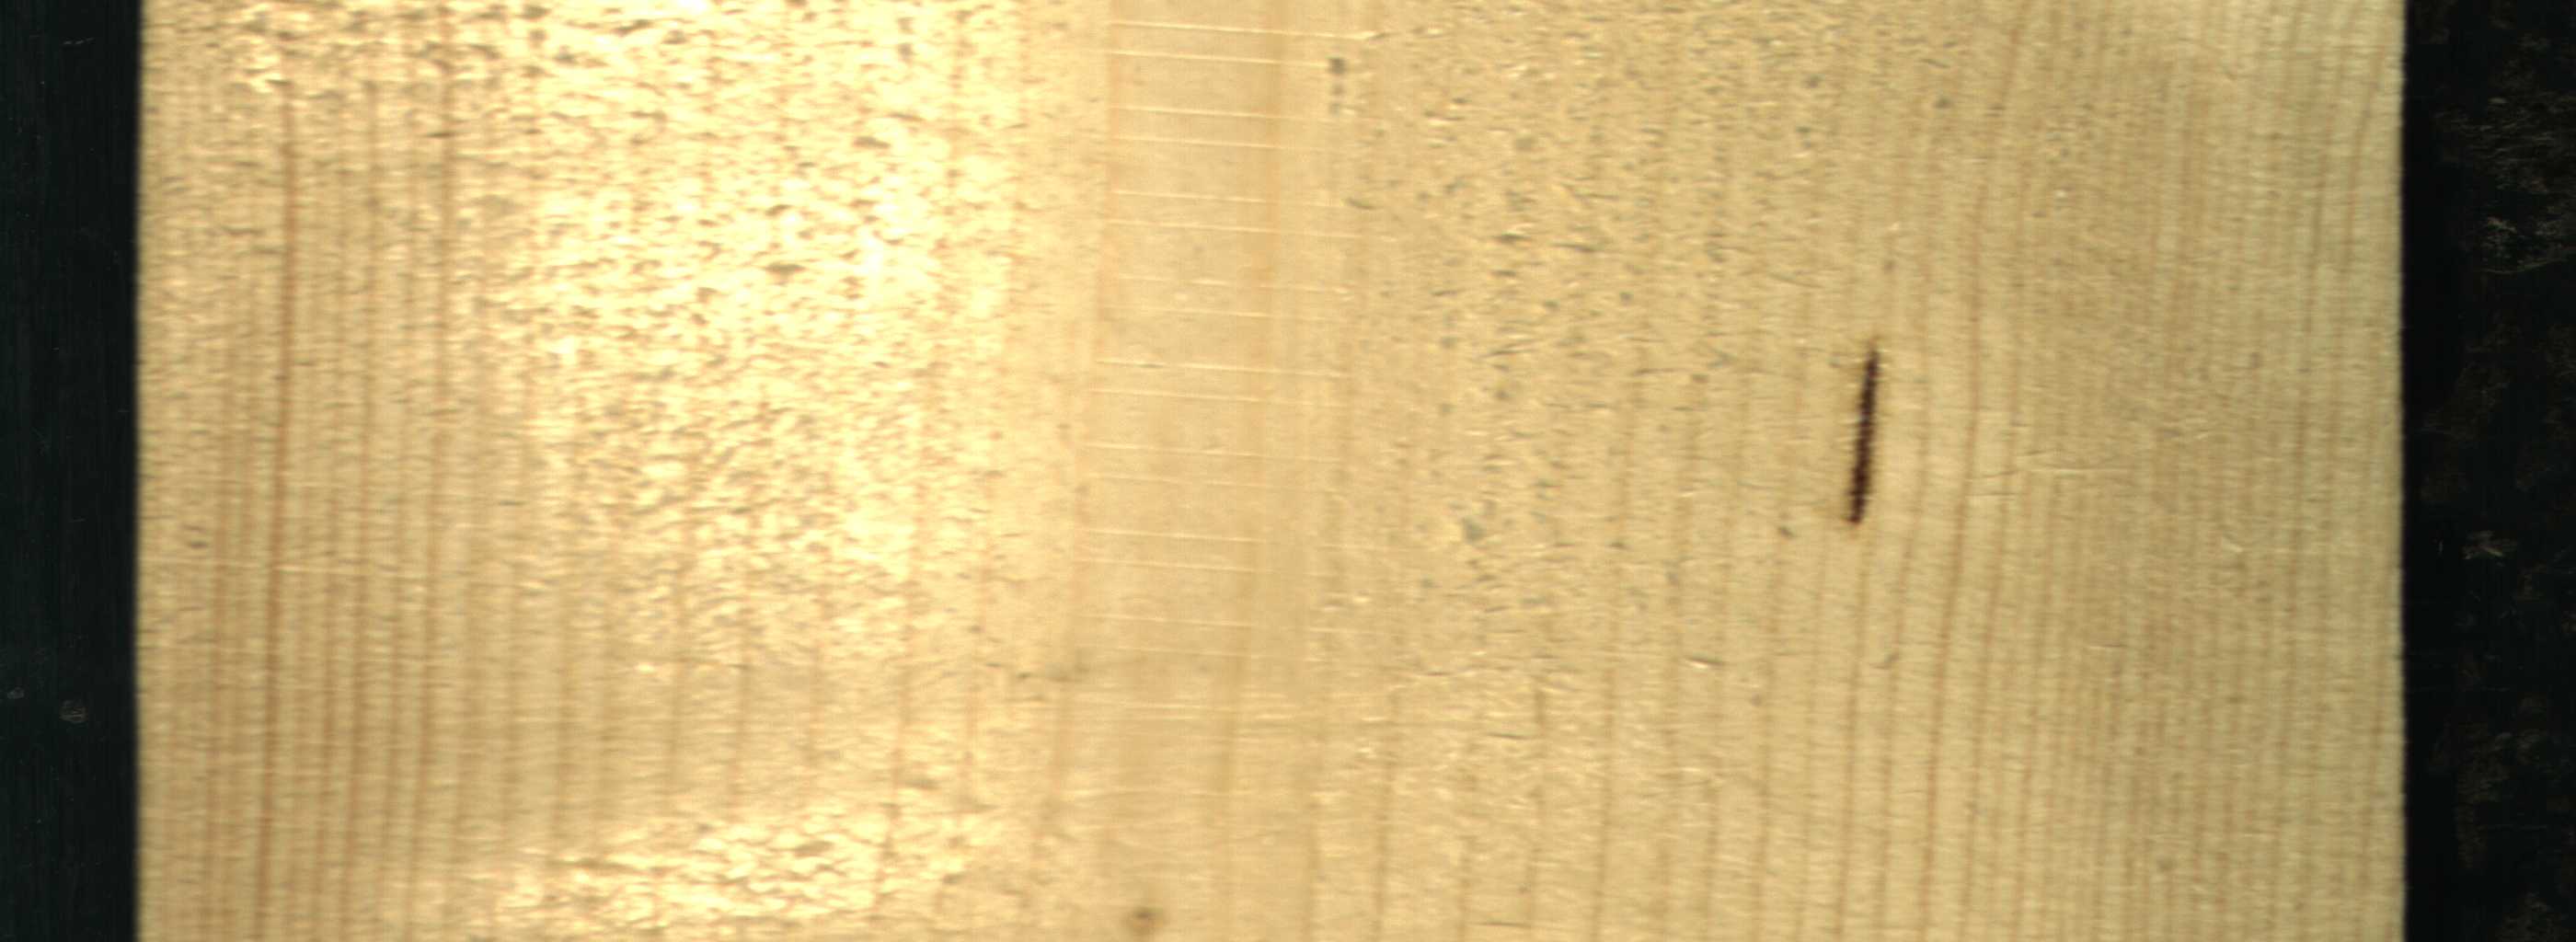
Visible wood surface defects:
resin